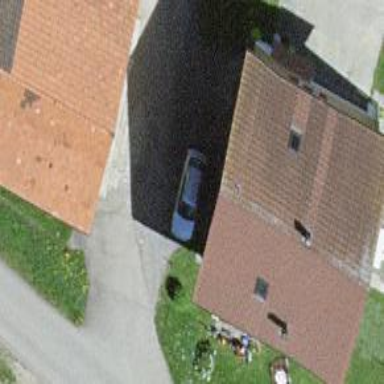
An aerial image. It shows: Residential building.